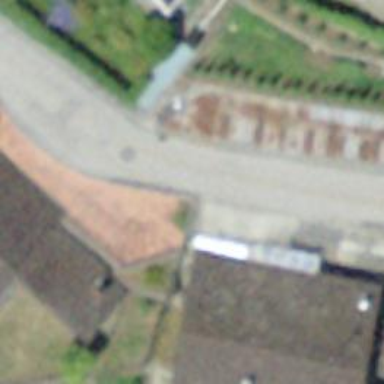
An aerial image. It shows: Residential road with asphalt surface and no sidewalk.